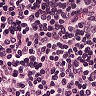
Metastatic tissue present: no